二年级 · 算术
坚式计算。

$40 \div 5=\quad 52 \div 6=\quad 31 \div 8=\quad 66 \div 9=$
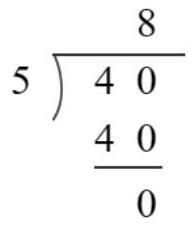
答案: $8 ; 8 \ldots . .4 ; 3 \ldots . .7 ; 7 \ldots . .3$

【分析】运用整数的除法的计算法则, 结合表内乘法口诀进行计算即可。

【详解】 $40 \div 5=8$ $52 \div 6=8 \ldots . .4$

$31 \div 8=3 \ldots . .7$
$8 \longdiv { 3 1 }$
$\frac{24}{7}$

$6 \longdiv { \begin{array} { r } { 8 } \\ { 5 2 } \\ { 4 8 } \\ { 4 } \end{array} }$

$66 \div 9=7 \ldots . .3$

$9 \longdiv { 6 6 } \begin{array} { r } { 7 } \\ { 6 3 } \end{array}$

$\frac{63}{3}$